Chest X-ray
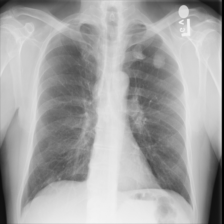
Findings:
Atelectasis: negative
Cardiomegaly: negative
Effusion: negative
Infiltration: negative
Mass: negative
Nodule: negative
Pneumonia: negative
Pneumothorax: negative
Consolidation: negative
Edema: negative
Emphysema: negative
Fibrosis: negative
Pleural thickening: negative
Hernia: negative